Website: walmart
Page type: account-selection
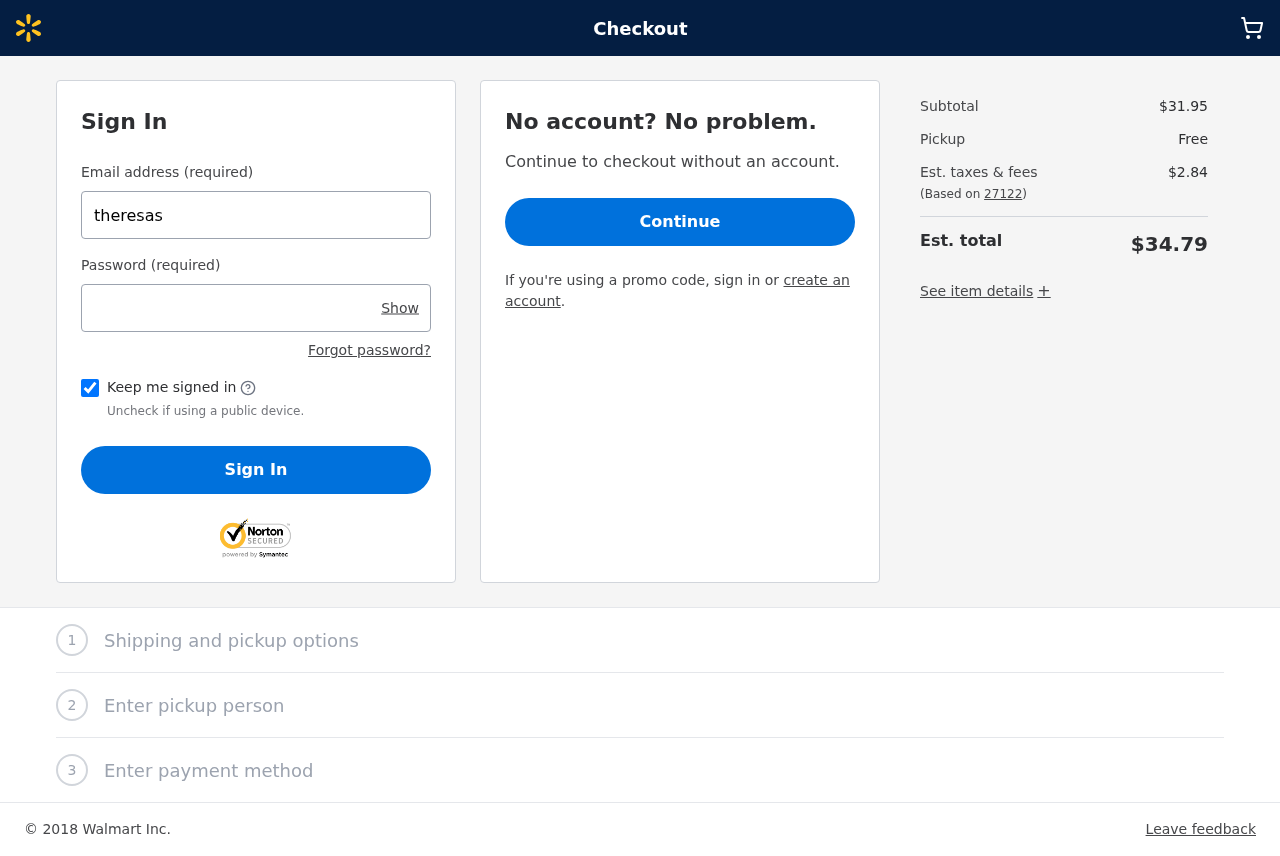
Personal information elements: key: PII_LOGIN_USERNAME
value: theresasmith47
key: PII_POSTCODE
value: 27122
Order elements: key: ORDER_SUBTOTAL
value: $31.95
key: ORDER_TAX
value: $2.84
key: ORDER_TOTAL
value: $34.79